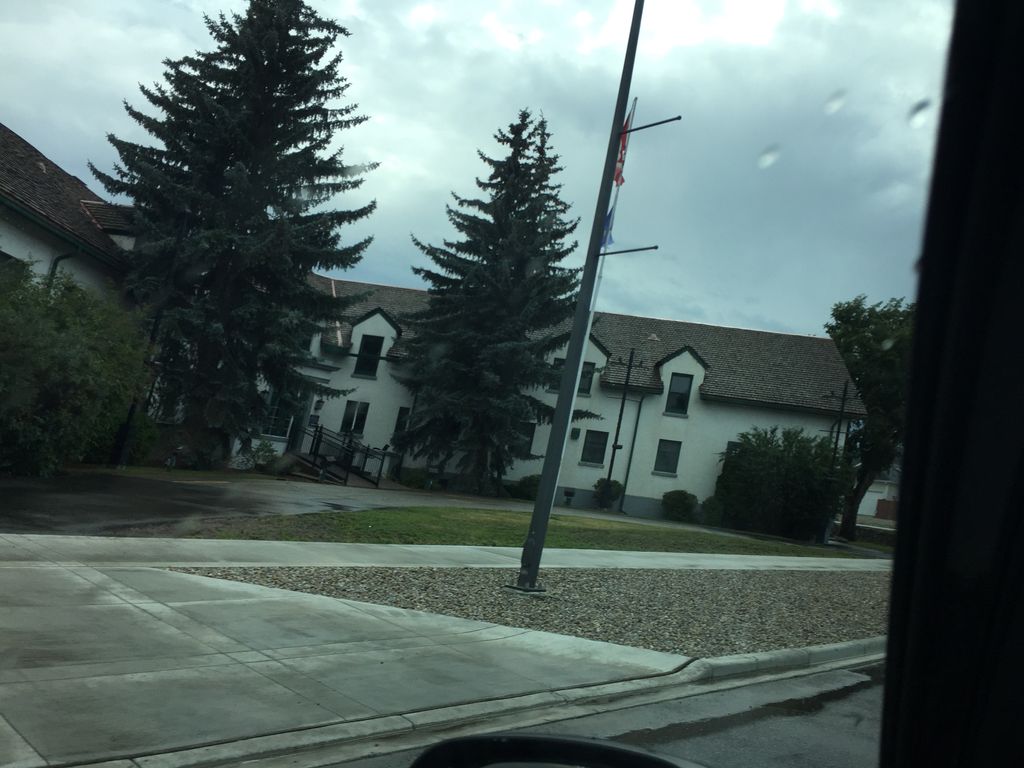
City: calgary